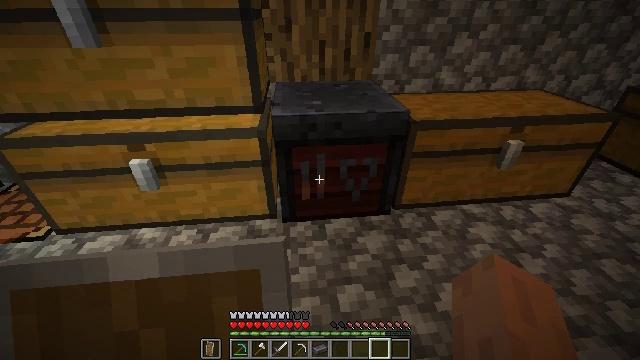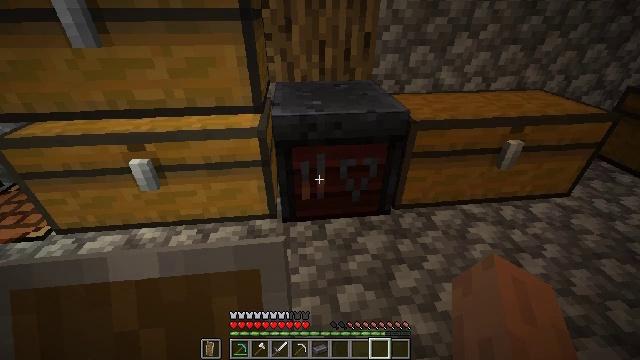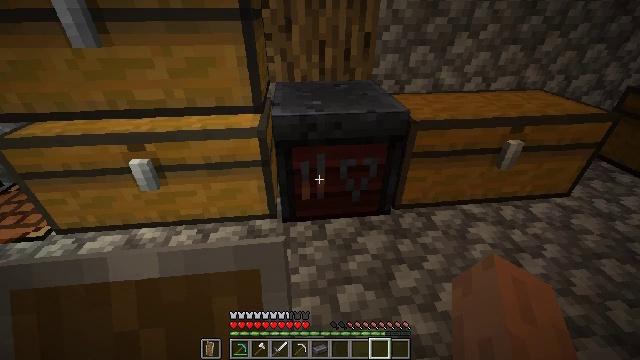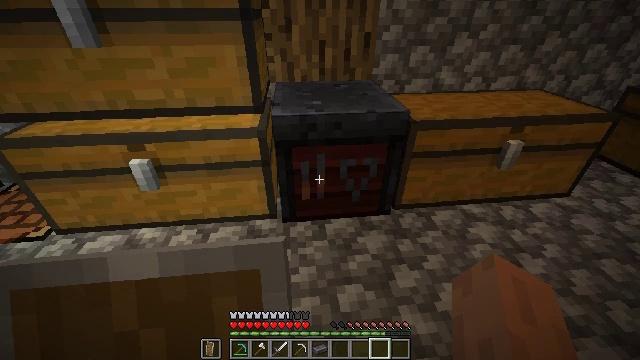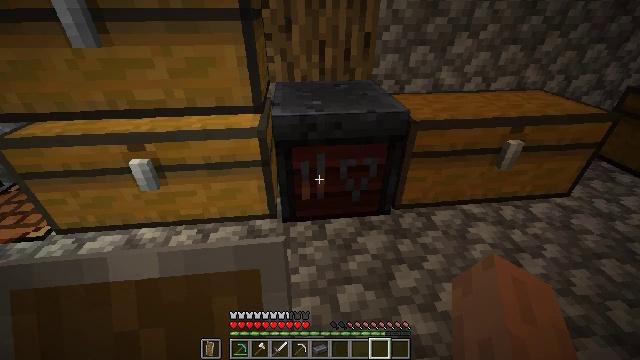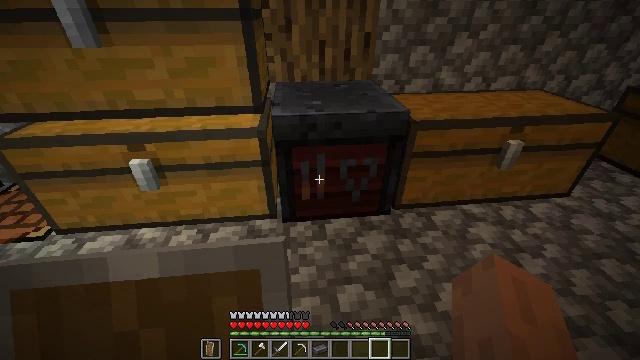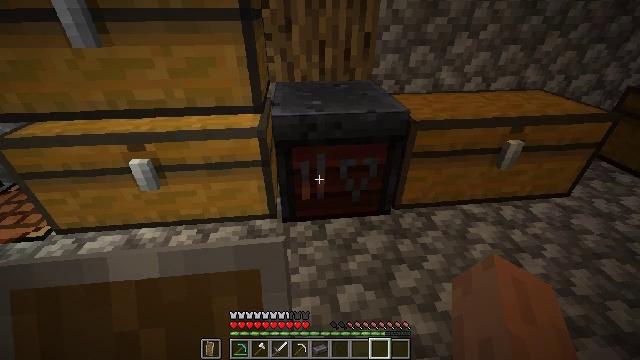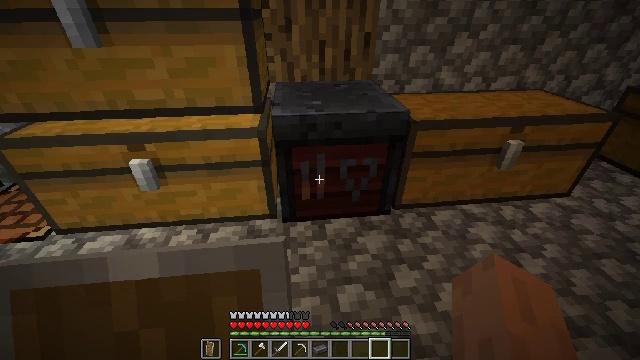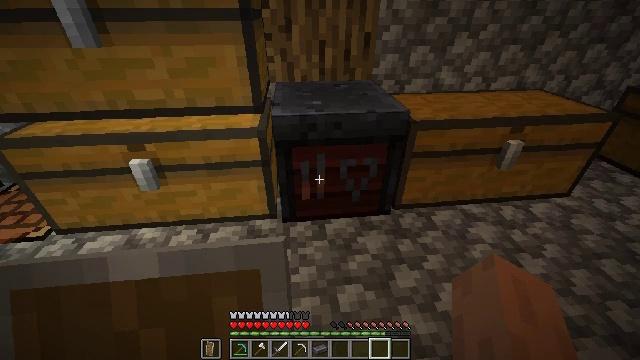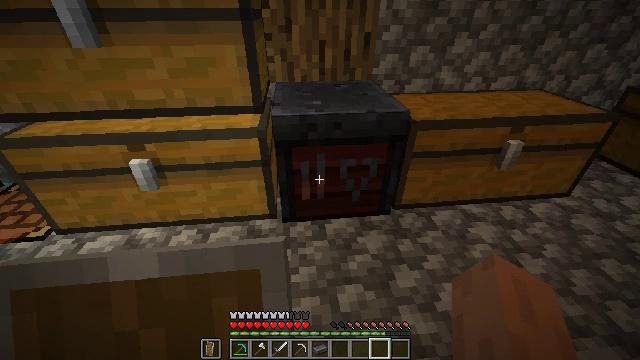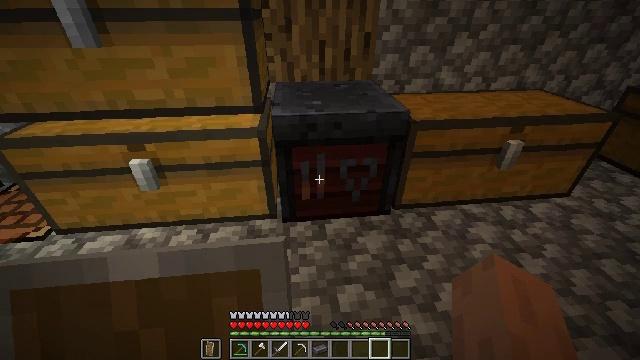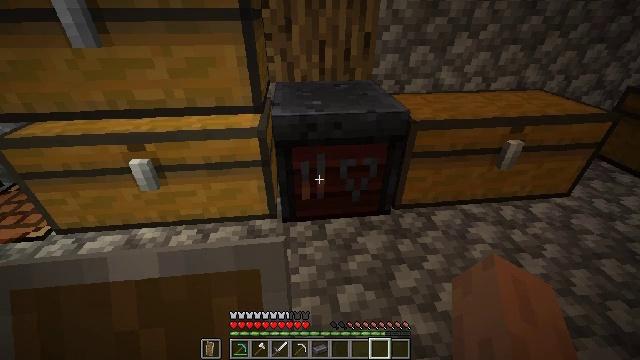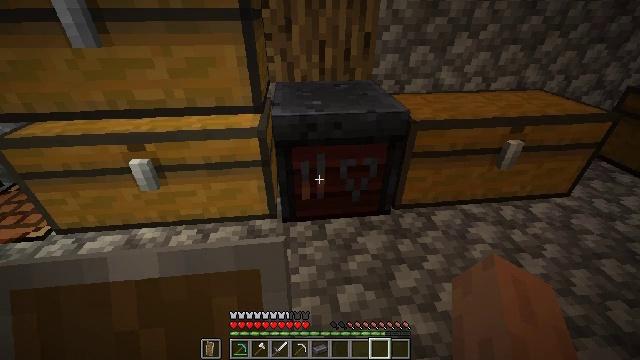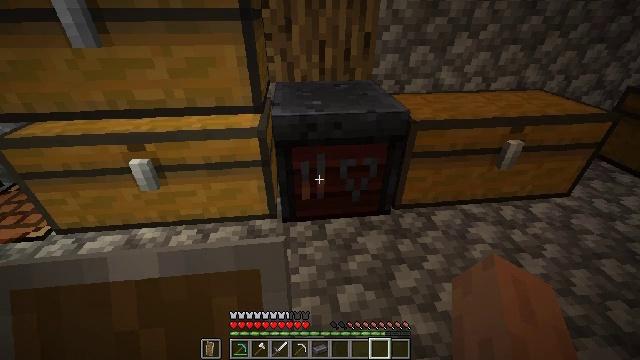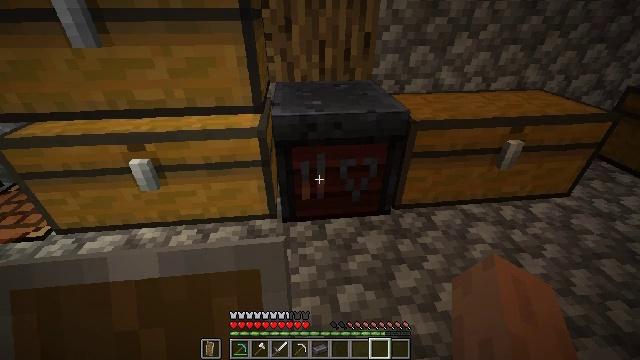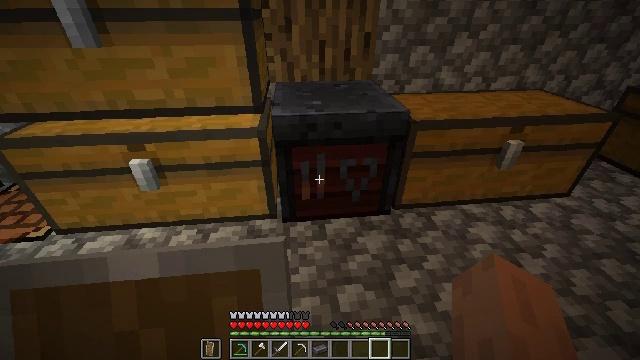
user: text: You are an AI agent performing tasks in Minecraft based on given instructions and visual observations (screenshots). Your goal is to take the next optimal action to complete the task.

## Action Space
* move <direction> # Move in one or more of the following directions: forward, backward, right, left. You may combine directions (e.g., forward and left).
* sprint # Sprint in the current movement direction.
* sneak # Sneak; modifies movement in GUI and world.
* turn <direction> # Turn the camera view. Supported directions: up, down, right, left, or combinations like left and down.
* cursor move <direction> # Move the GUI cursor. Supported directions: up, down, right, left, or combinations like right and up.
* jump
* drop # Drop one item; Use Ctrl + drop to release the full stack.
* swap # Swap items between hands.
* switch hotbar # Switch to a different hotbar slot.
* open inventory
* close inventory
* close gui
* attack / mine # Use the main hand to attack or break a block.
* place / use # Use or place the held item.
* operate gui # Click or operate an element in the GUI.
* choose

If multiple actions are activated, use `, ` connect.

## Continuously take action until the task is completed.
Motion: motion action
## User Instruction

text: craft item netherite pickaxe
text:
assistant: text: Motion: no_op
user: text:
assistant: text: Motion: no_op
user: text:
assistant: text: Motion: no_op
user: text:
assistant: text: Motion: no_op
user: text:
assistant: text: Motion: no_op
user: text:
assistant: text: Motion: no_op
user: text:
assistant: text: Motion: no_op
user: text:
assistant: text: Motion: no_op
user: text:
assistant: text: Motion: no_op
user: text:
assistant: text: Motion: no_op
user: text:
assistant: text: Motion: no_op
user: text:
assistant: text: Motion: no_op
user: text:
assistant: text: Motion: no_op
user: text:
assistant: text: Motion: no_op
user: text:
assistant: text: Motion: no_op
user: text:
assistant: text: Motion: no_op
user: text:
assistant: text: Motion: no_op
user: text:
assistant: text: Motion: no_op
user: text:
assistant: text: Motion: no_op
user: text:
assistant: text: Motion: no_op
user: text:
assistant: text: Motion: no_op
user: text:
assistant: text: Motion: no_op
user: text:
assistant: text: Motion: no_op
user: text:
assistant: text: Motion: no_op
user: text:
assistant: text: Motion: no_op
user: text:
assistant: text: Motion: no_op
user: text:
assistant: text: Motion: no_op
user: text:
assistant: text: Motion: no_op
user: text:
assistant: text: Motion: no_op
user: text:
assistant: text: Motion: no_op